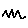
Label: zigzag